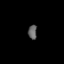
Tissue: lung
Cell type: Endothelial cells
Senescence score: 0.5437
Nuclear area (px): 124
Mean DAPI intensity: 95.766